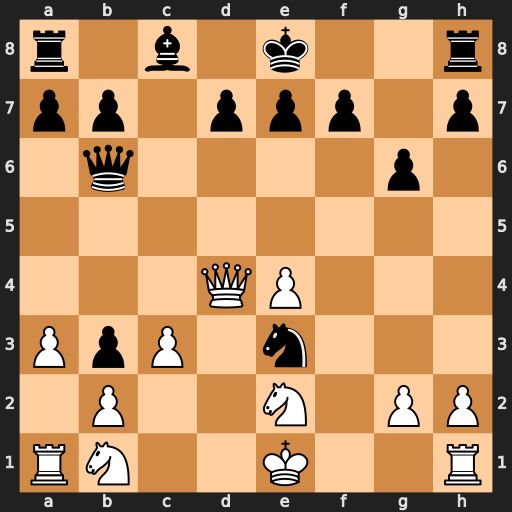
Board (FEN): r1b1k2r/pp1ppp1p/1q4p1/8/3QP3/PpP1n3/1P2N1PP/RN2K2R
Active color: w
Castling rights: KQkq
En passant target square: -
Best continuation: Qxh8#